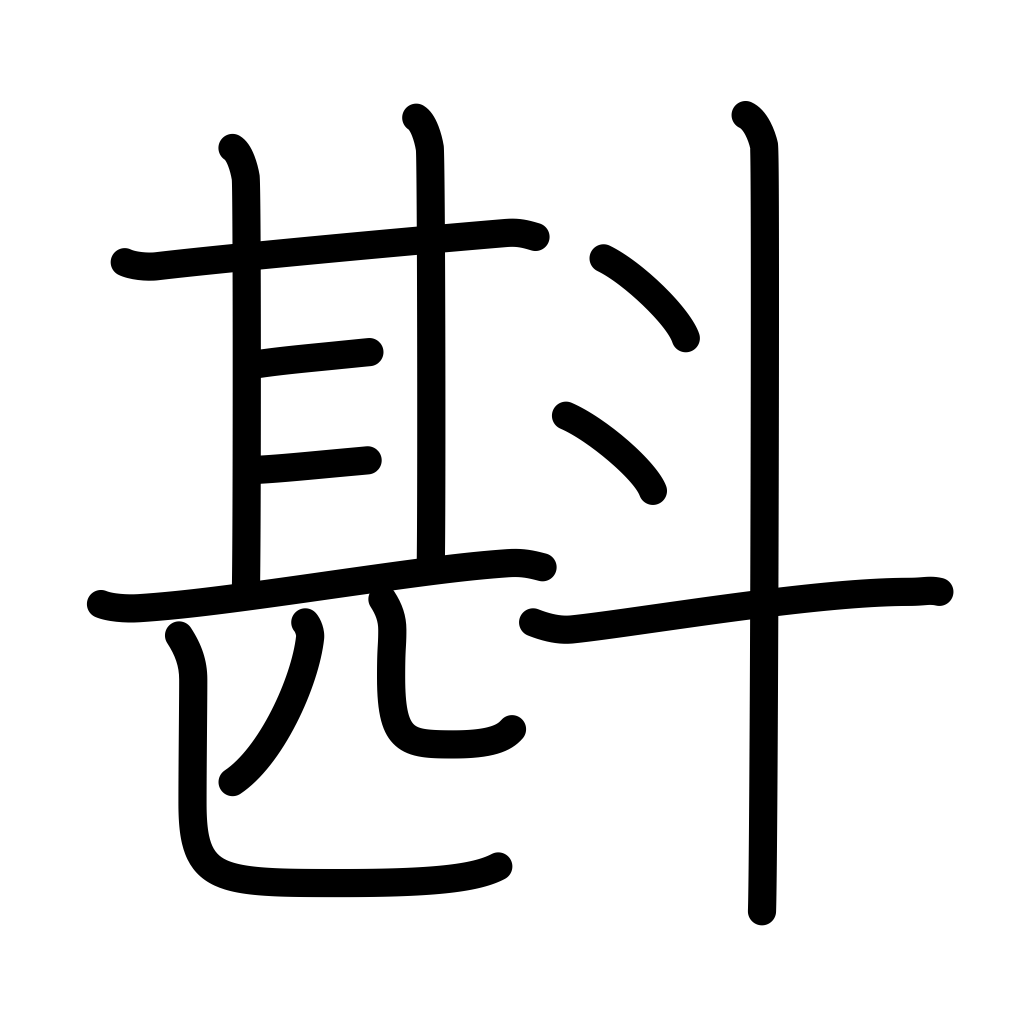
Meaning: dip water, estimate